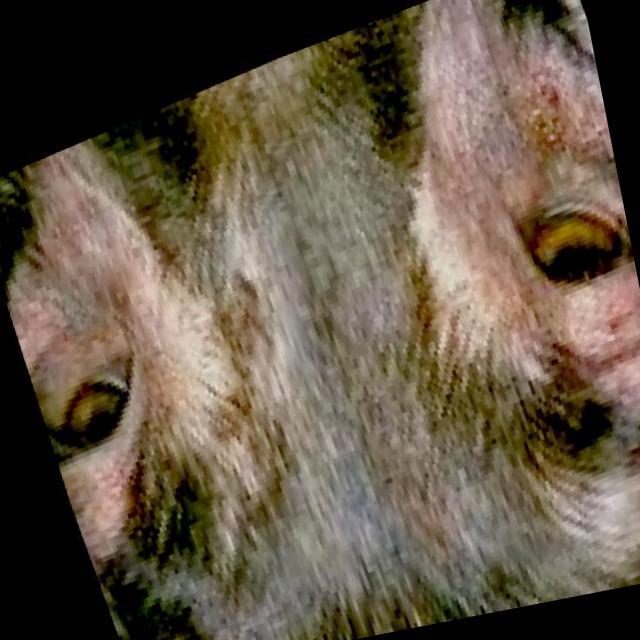
Canine hypersensitivity reaction — allergic skin response with urticaria, erythema, pruritus, and angioedema. May be food, environmental, or flea allergy related.